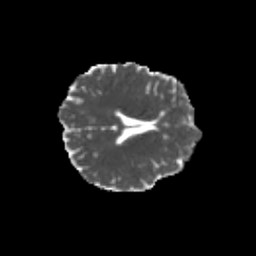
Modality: MD
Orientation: axial
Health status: healthy
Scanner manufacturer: philips
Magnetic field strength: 3 T
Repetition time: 6.964 s
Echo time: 0.092 s